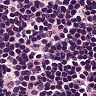
Metastatic tissue present: no